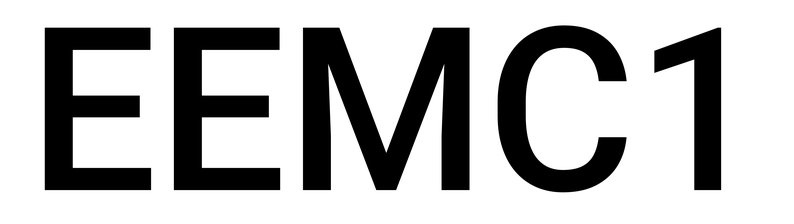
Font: Roboto_Medium